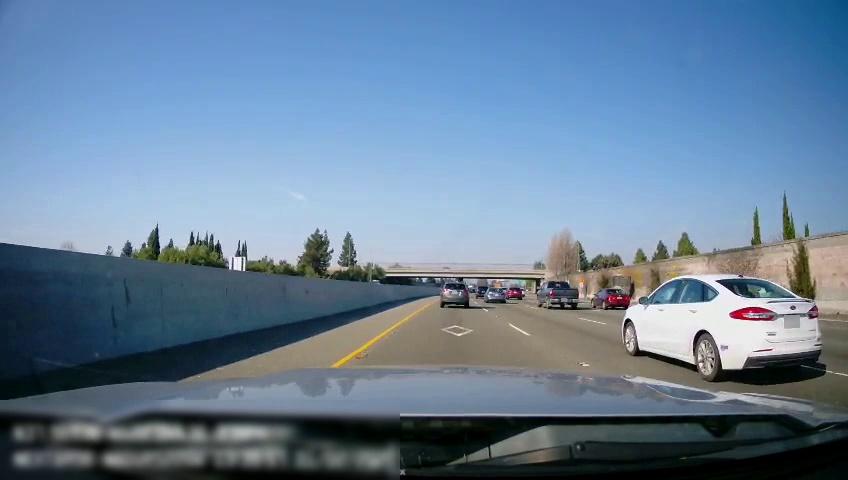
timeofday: Day
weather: Sunny
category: Drivable Space
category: Vehicles | Car
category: Vehicles | SUV
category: Vehicles | Truck
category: Vehicles | Car
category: Vehicles | SUV
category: Vehicles | Car
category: Vehicles | SUV
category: Lanes | Alternate Lane
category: Lanes | Alternate Lane
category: Lanes | Current Lane
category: Lanes | Current Lane